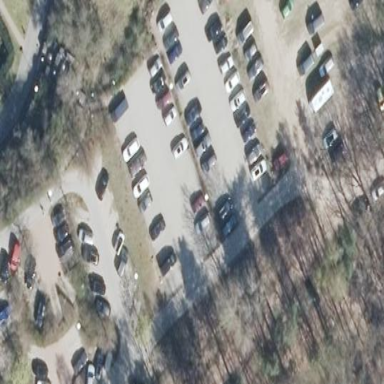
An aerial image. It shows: Parking area with surface.